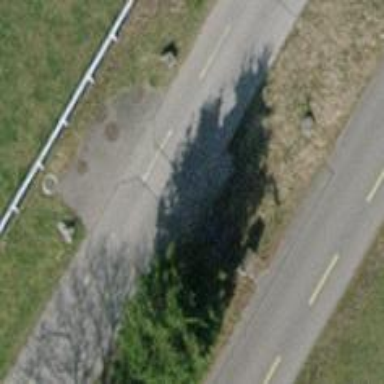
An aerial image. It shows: Street cabinet.